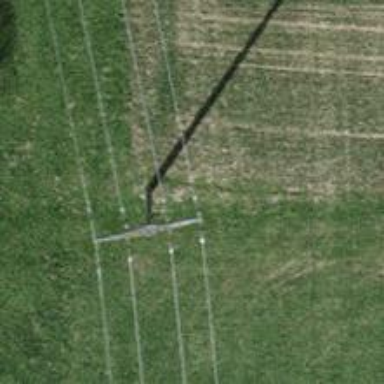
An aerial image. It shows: Concrete power pole.